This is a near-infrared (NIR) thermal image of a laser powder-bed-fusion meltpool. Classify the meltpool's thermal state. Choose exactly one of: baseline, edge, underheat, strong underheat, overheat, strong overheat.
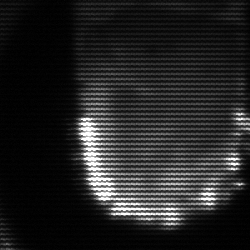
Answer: baseline